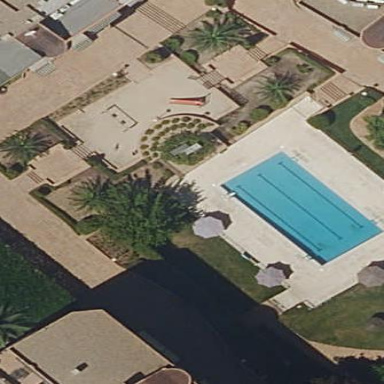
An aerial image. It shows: Swimming pool located in leisure land.